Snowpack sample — Buffalo Mountain, Silverthorne, Colorado, USA (2/22/26, 2:02 PM MST)
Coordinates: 39.622, -106.113
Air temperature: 33 °F
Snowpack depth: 63 cm
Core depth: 20 cm
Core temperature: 24.8 °F
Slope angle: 11°, slope face: 116°
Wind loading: low
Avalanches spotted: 0
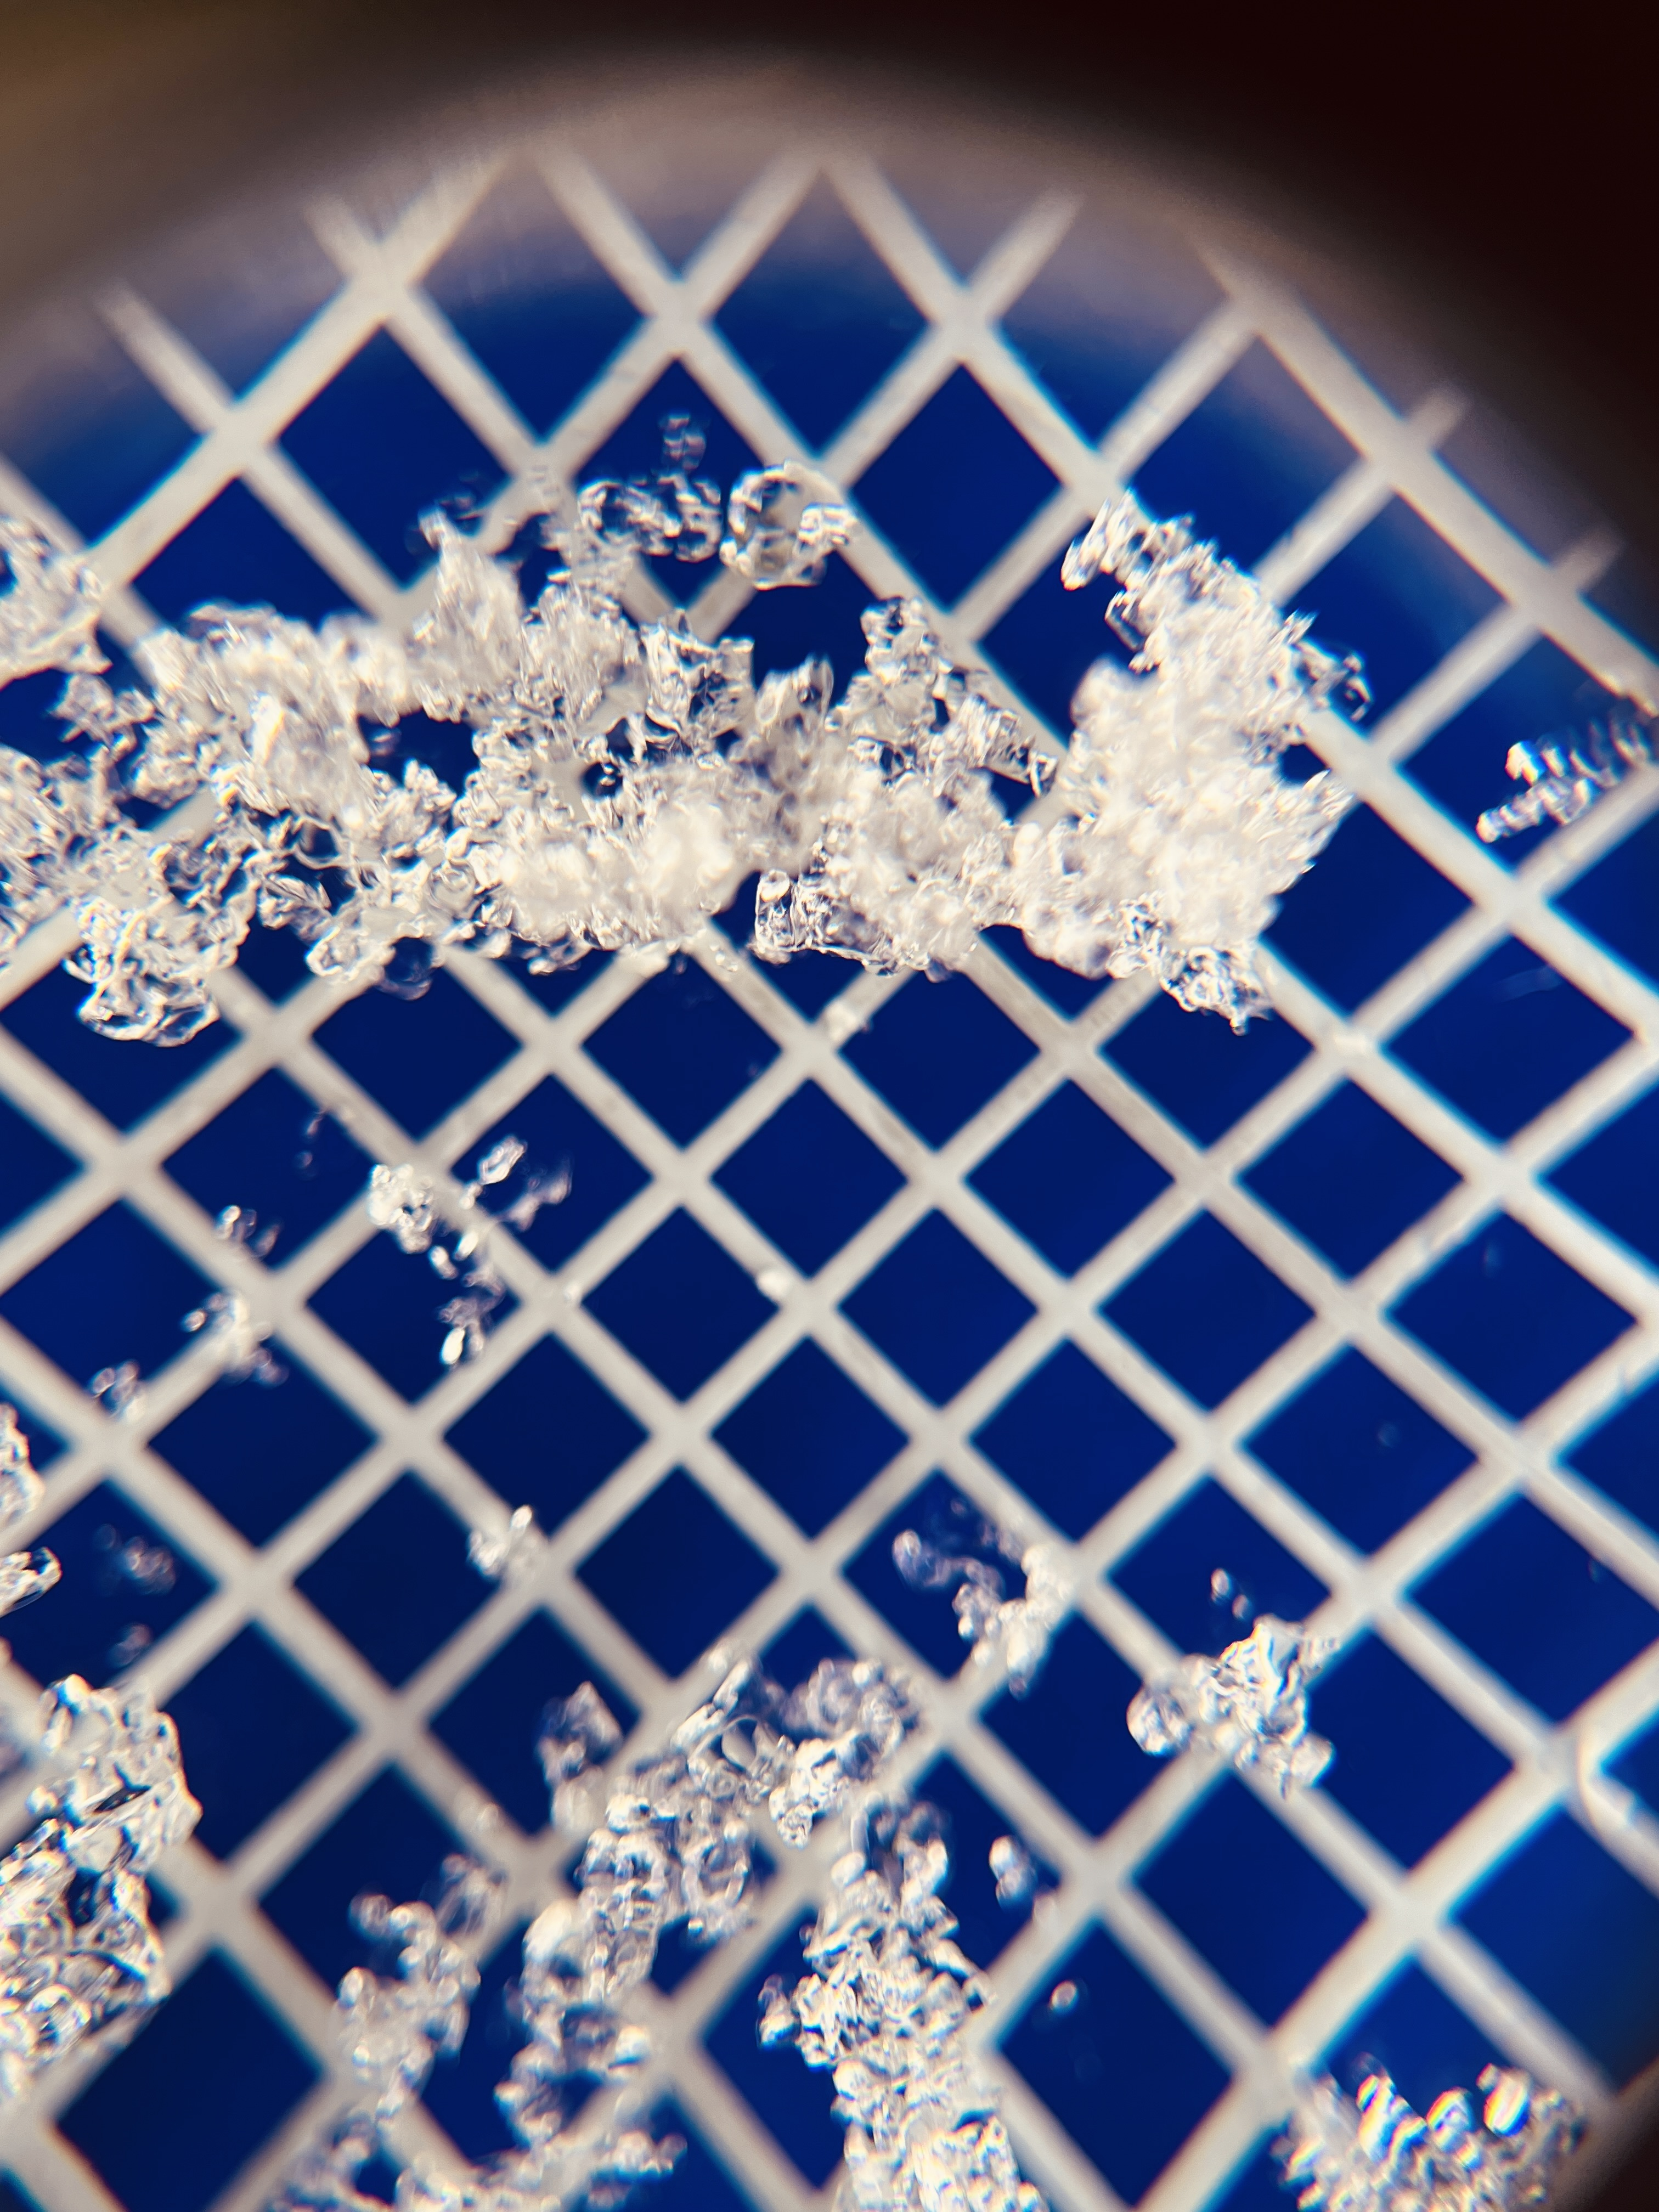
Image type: magnified_profile
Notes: In a firebreak similar to site 1, minimal wind loading with no spotted avalanches (not many faces in view though)